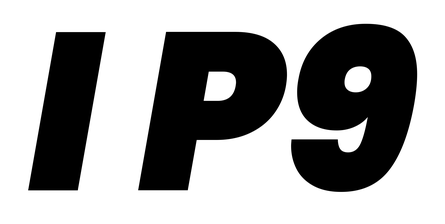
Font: Poppins-BlackItalic